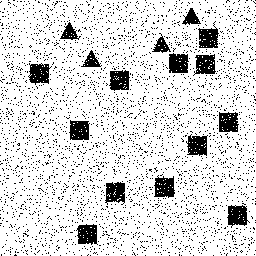
Squares: 12
Triangles: 4
Stars: 0
Total shapes: 16